Aerial crown-view tile of a tropical tree (Barro Colorado Island, Panama), acquired 20250818:
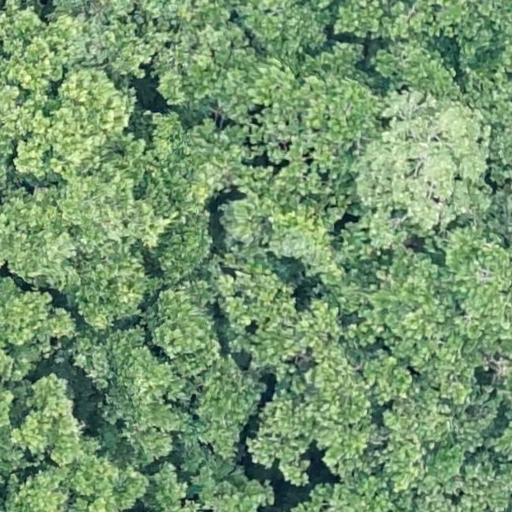
Species: Anacardium excelsum
GBIF accepted scientific name: Anacardium excelsum
Crown area: 1124.923 m²